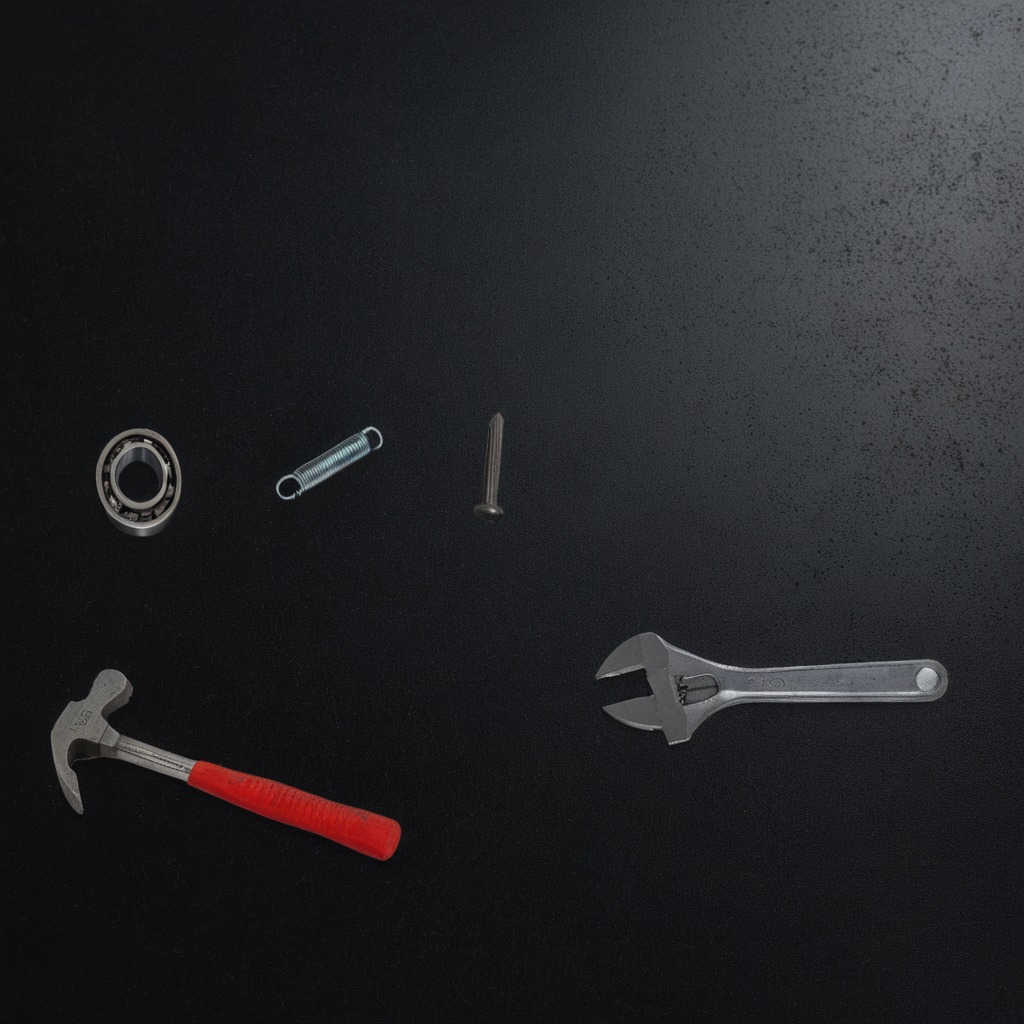
A ball bearing, a hammer, an iron nail, a coiled metal spring, and a wrench are lying on the clean granite tabletop inside a workshop at night.